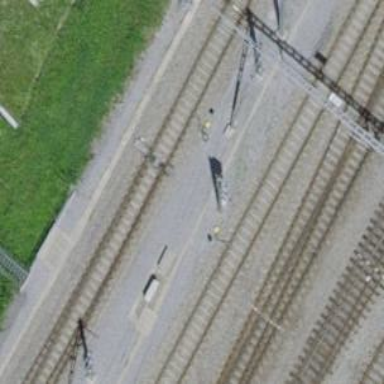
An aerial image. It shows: Railway switch.